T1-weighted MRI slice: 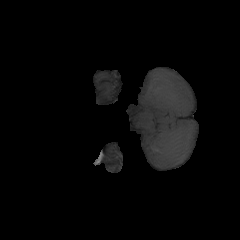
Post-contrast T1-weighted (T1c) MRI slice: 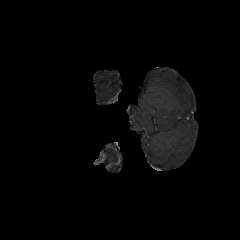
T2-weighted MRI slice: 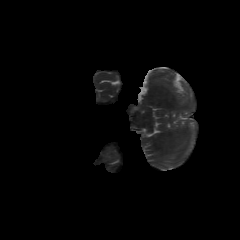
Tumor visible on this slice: no